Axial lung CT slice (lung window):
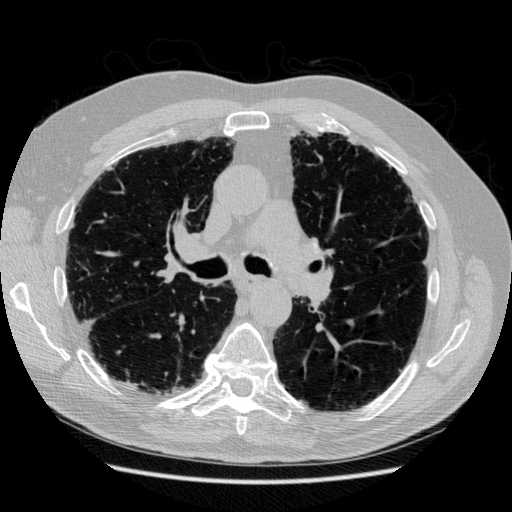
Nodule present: no